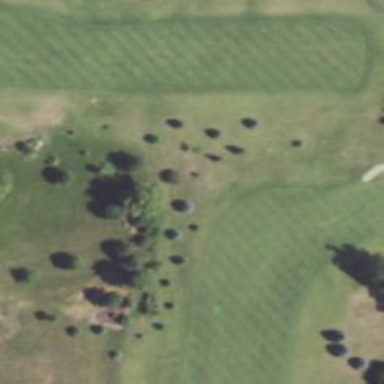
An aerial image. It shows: Golf hole.